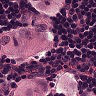
Metastatic tissue present: yes